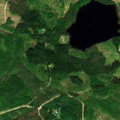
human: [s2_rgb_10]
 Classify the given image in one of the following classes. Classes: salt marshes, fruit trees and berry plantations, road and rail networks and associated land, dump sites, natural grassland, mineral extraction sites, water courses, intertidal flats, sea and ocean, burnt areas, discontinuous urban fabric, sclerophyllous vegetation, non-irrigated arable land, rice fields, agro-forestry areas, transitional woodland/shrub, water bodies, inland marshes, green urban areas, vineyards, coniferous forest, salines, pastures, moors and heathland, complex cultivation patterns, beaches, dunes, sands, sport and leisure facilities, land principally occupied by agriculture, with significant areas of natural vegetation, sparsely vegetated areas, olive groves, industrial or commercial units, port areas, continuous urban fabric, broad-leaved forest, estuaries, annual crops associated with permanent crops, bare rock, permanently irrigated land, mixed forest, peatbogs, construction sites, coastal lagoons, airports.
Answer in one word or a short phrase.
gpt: coniferous forest, mixed forest, transitional woodland/shrub